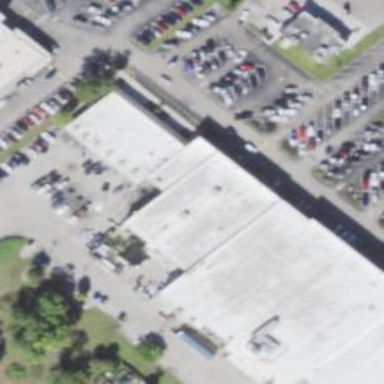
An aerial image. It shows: Commercial building.